一年级 · 算术
（分）拔萝卜。

13-2

得数相同的是一副手套, 哪两只手套是一副? (连一连)

$7+7$

根据数字在计数器上画珠子。
(1)

20

12
(3)

15
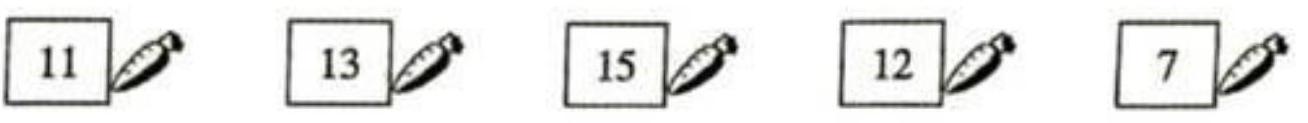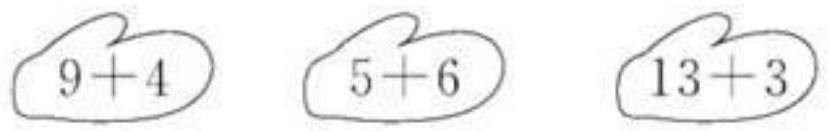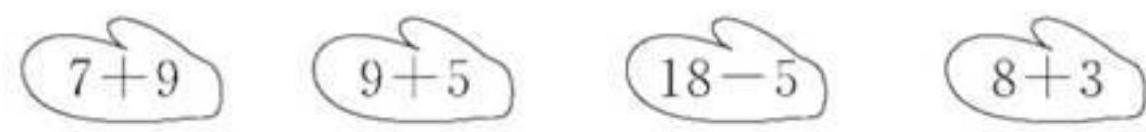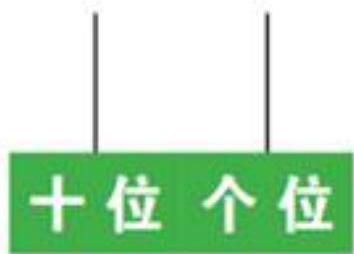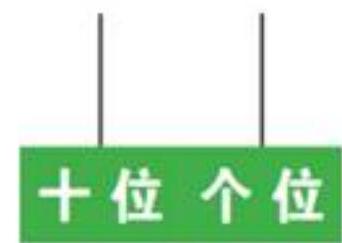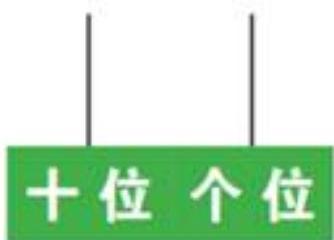
答案: 

15